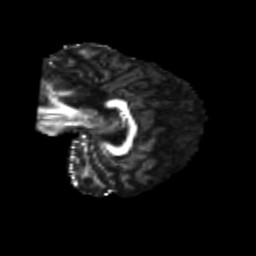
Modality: FA
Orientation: sagittal
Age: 24
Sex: female
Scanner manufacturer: siemens
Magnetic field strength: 3 T
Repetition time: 1.8 s
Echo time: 0.07 s